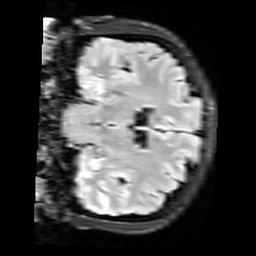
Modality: FLAIR
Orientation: coronal
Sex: female
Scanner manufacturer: siemens
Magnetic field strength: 3 T
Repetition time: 10 s
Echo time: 0.09 s